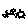
Label: sun